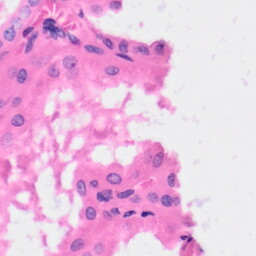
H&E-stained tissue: Kidney